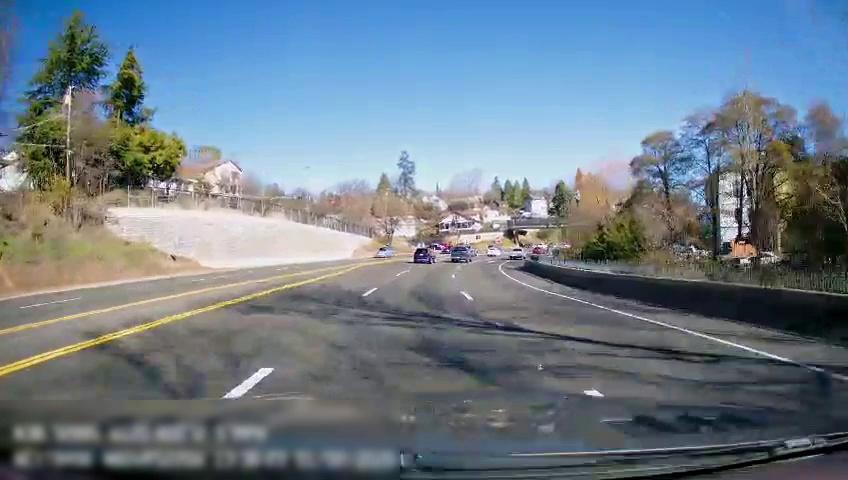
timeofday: Day
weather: Sunny
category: Drivable Space
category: Drivable Space
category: Vehicles | SUV
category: Vehicles | Truck
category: Vehicles | Truck
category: Vehicles | Car
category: Lanes | Current Lane
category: Lanes | Current Lane
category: Lanes | Alternate Lane
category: Lanes | Alternate Lane
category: Lanes | Opposite Lane
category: Lanes | Opposite Lane